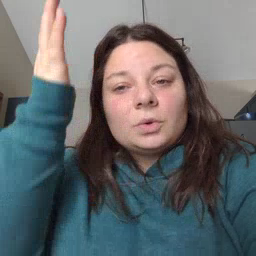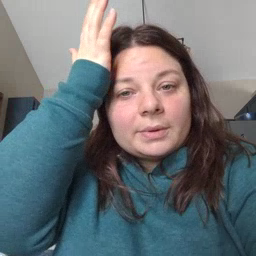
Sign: garbage